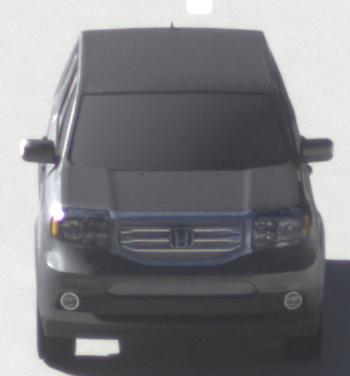
Make: Honda
Model: Pilot
Detailed model: Gen. 2 Facelift
Model produced from: 2012
Model produced until: 2015
Doors: 5
Color: gray
Road condition: dry road
Daytime: morning or afternoon
Contrast: high contrast